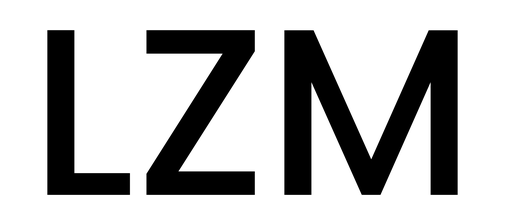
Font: Poppins-Medium